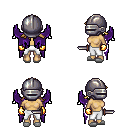
a pixel art fantasy rpg character, female body template, human, tanned skin, purple wings, white pants, blonde loose hair, metal helm, gold gloves, white slippers, dagger, four views (front, back, left, right), 2x2 character sprite sheet, small pixel art, hard edges, no anti-aliasing